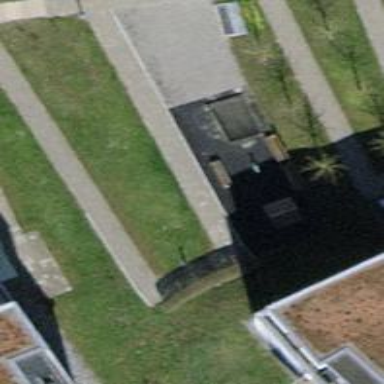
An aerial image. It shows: Bench.